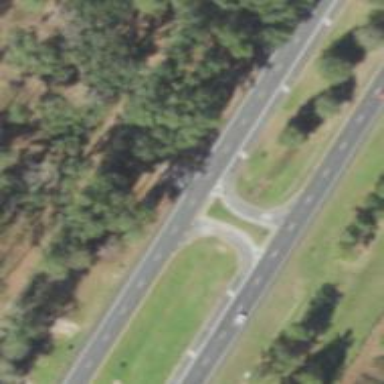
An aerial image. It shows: Trunk link highway.